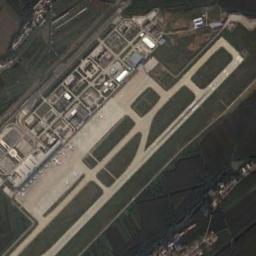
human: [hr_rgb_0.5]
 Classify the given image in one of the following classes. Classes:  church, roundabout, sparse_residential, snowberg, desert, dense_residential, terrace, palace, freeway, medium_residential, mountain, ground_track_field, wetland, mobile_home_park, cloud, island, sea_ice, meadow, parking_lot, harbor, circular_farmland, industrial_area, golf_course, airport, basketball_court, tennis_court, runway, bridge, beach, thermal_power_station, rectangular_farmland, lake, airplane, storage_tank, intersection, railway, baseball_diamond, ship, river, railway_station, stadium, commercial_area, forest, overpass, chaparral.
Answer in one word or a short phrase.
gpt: airport